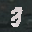
Label: 3